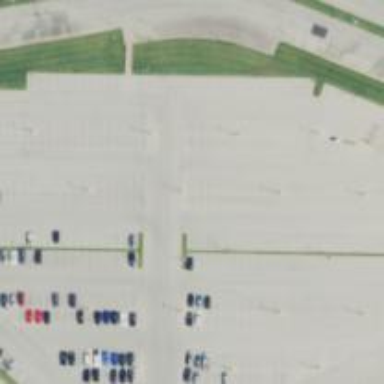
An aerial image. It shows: Asphalt parking aisle off service road.